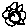
Label: flower